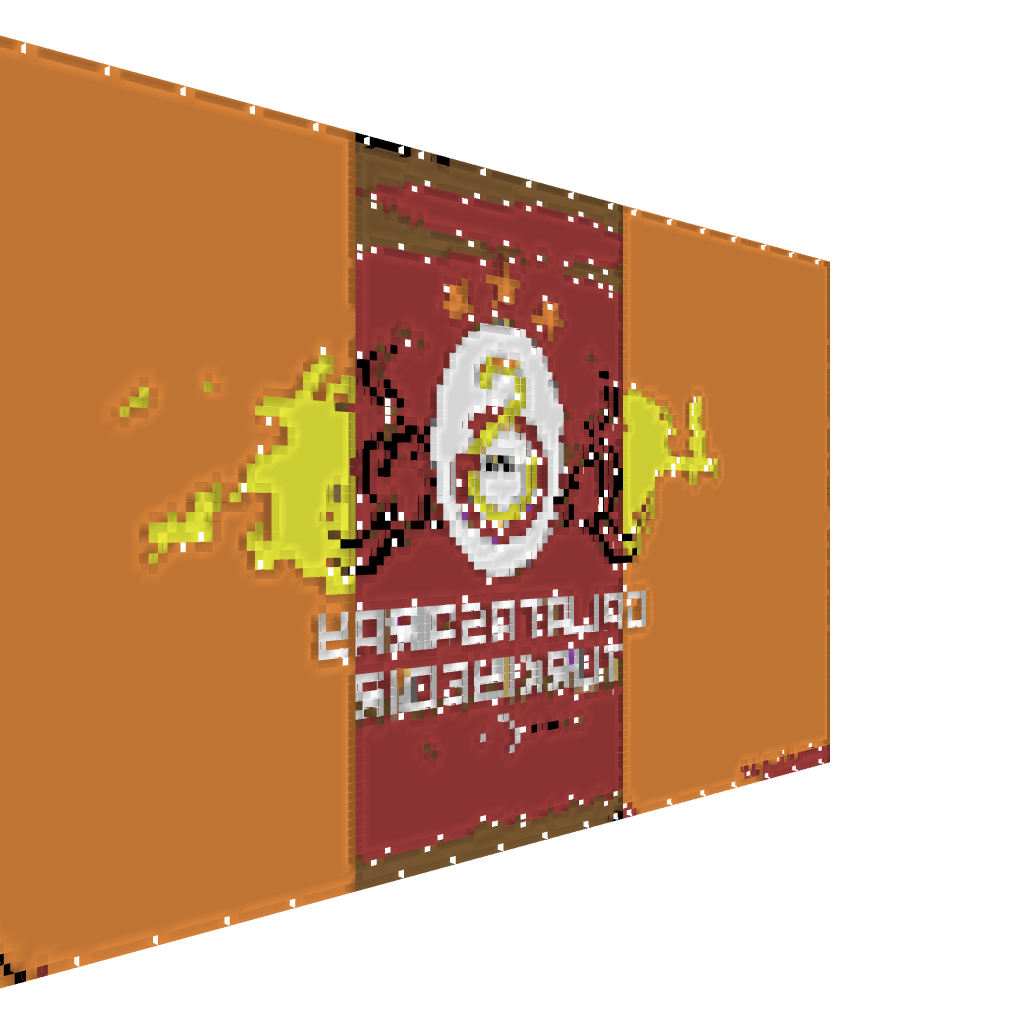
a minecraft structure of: Galatasaray schematics good quality